You are looking at the short-time Fourier spectrogram of a rotating shaft's vibration signal. Diagnose the rotating machine from this image, choosing from: normal, misalignment, unbalance, looseness.
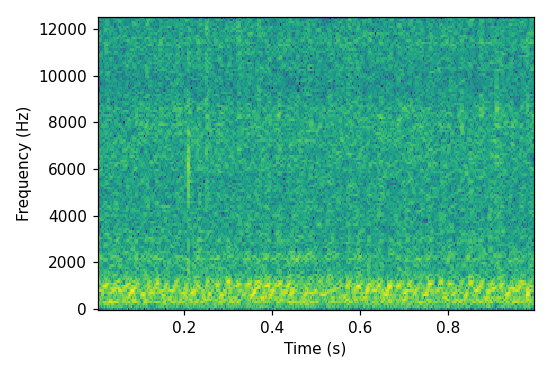
Answer: normal